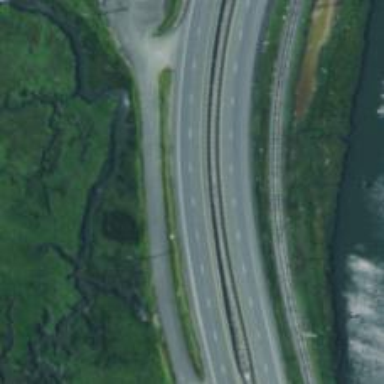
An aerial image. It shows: This image shows trunk highway that functions as expressway.